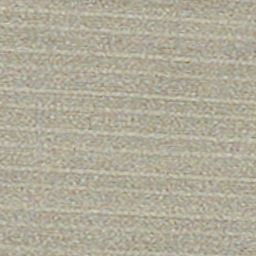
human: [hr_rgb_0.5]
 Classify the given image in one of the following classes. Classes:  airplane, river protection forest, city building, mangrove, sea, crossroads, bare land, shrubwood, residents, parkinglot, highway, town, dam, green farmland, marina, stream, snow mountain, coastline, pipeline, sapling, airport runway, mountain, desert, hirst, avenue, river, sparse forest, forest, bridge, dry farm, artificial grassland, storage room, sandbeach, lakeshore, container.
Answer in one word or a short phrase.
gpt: dry farm